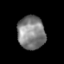
Tissue: lung
Cell type: T cells
Senescence score: 0.1647
Nuclear area (px): 895
Mean DAPI intensity: 129.127